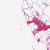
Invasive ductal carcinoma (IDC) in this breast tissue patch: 0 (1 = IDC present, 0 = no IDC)